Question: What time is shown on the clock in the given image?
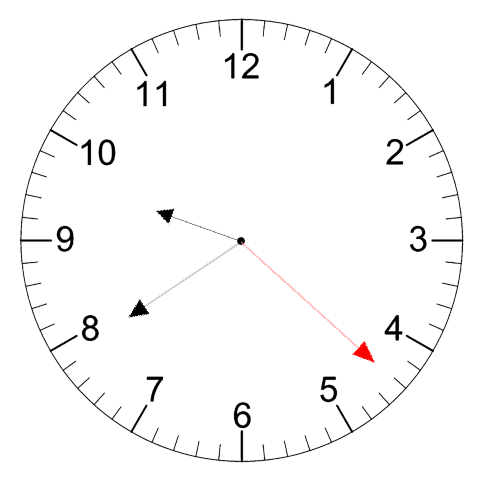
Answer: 09:39:22